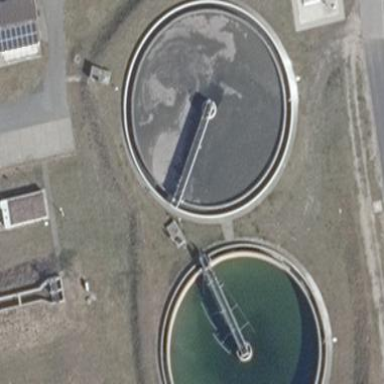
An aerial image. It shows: Building serving as wastewater reservoir.